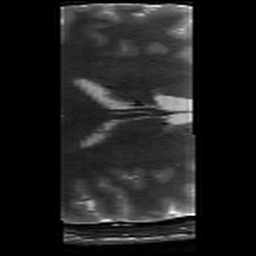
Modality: T2w
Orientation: axial
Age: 24
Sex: male
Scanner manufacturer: siemens
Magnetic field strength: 3 T
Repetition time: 8.02 s
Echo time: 0.08 s